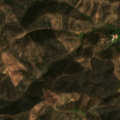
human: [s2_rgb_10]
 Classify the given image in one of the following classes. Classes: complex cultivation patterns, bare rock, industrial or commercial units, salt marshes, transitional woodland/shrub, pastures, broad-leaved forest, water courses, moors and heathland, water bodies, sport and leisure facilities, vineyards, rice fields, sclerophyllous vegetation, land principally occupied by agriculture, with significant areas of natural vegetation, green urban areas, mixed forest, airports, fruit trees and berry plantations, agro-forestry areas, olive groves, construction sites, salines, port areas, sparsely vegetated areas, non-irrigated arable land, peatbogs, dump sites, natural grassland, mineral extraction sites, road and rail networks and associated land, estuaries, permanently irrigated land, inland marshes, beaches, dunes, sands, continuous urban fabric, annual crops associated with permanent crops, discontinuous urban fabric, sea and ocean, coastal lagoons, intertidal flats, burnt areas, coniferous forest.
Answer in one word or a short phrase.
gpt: land principally occupied by agriculture, with significant areas of natural vegetation, broad-leaved forest, sclerophyllous vegetation, transitional woodland/shrub